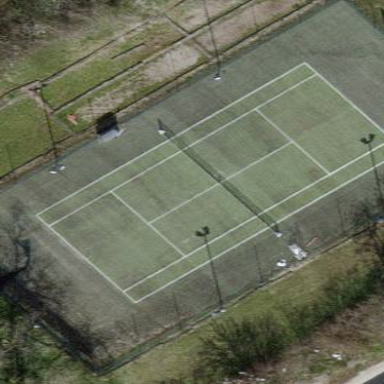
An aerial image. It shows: Tennis court surrounded by fence. It is located on pitch used for leisure land activities.